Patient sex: F
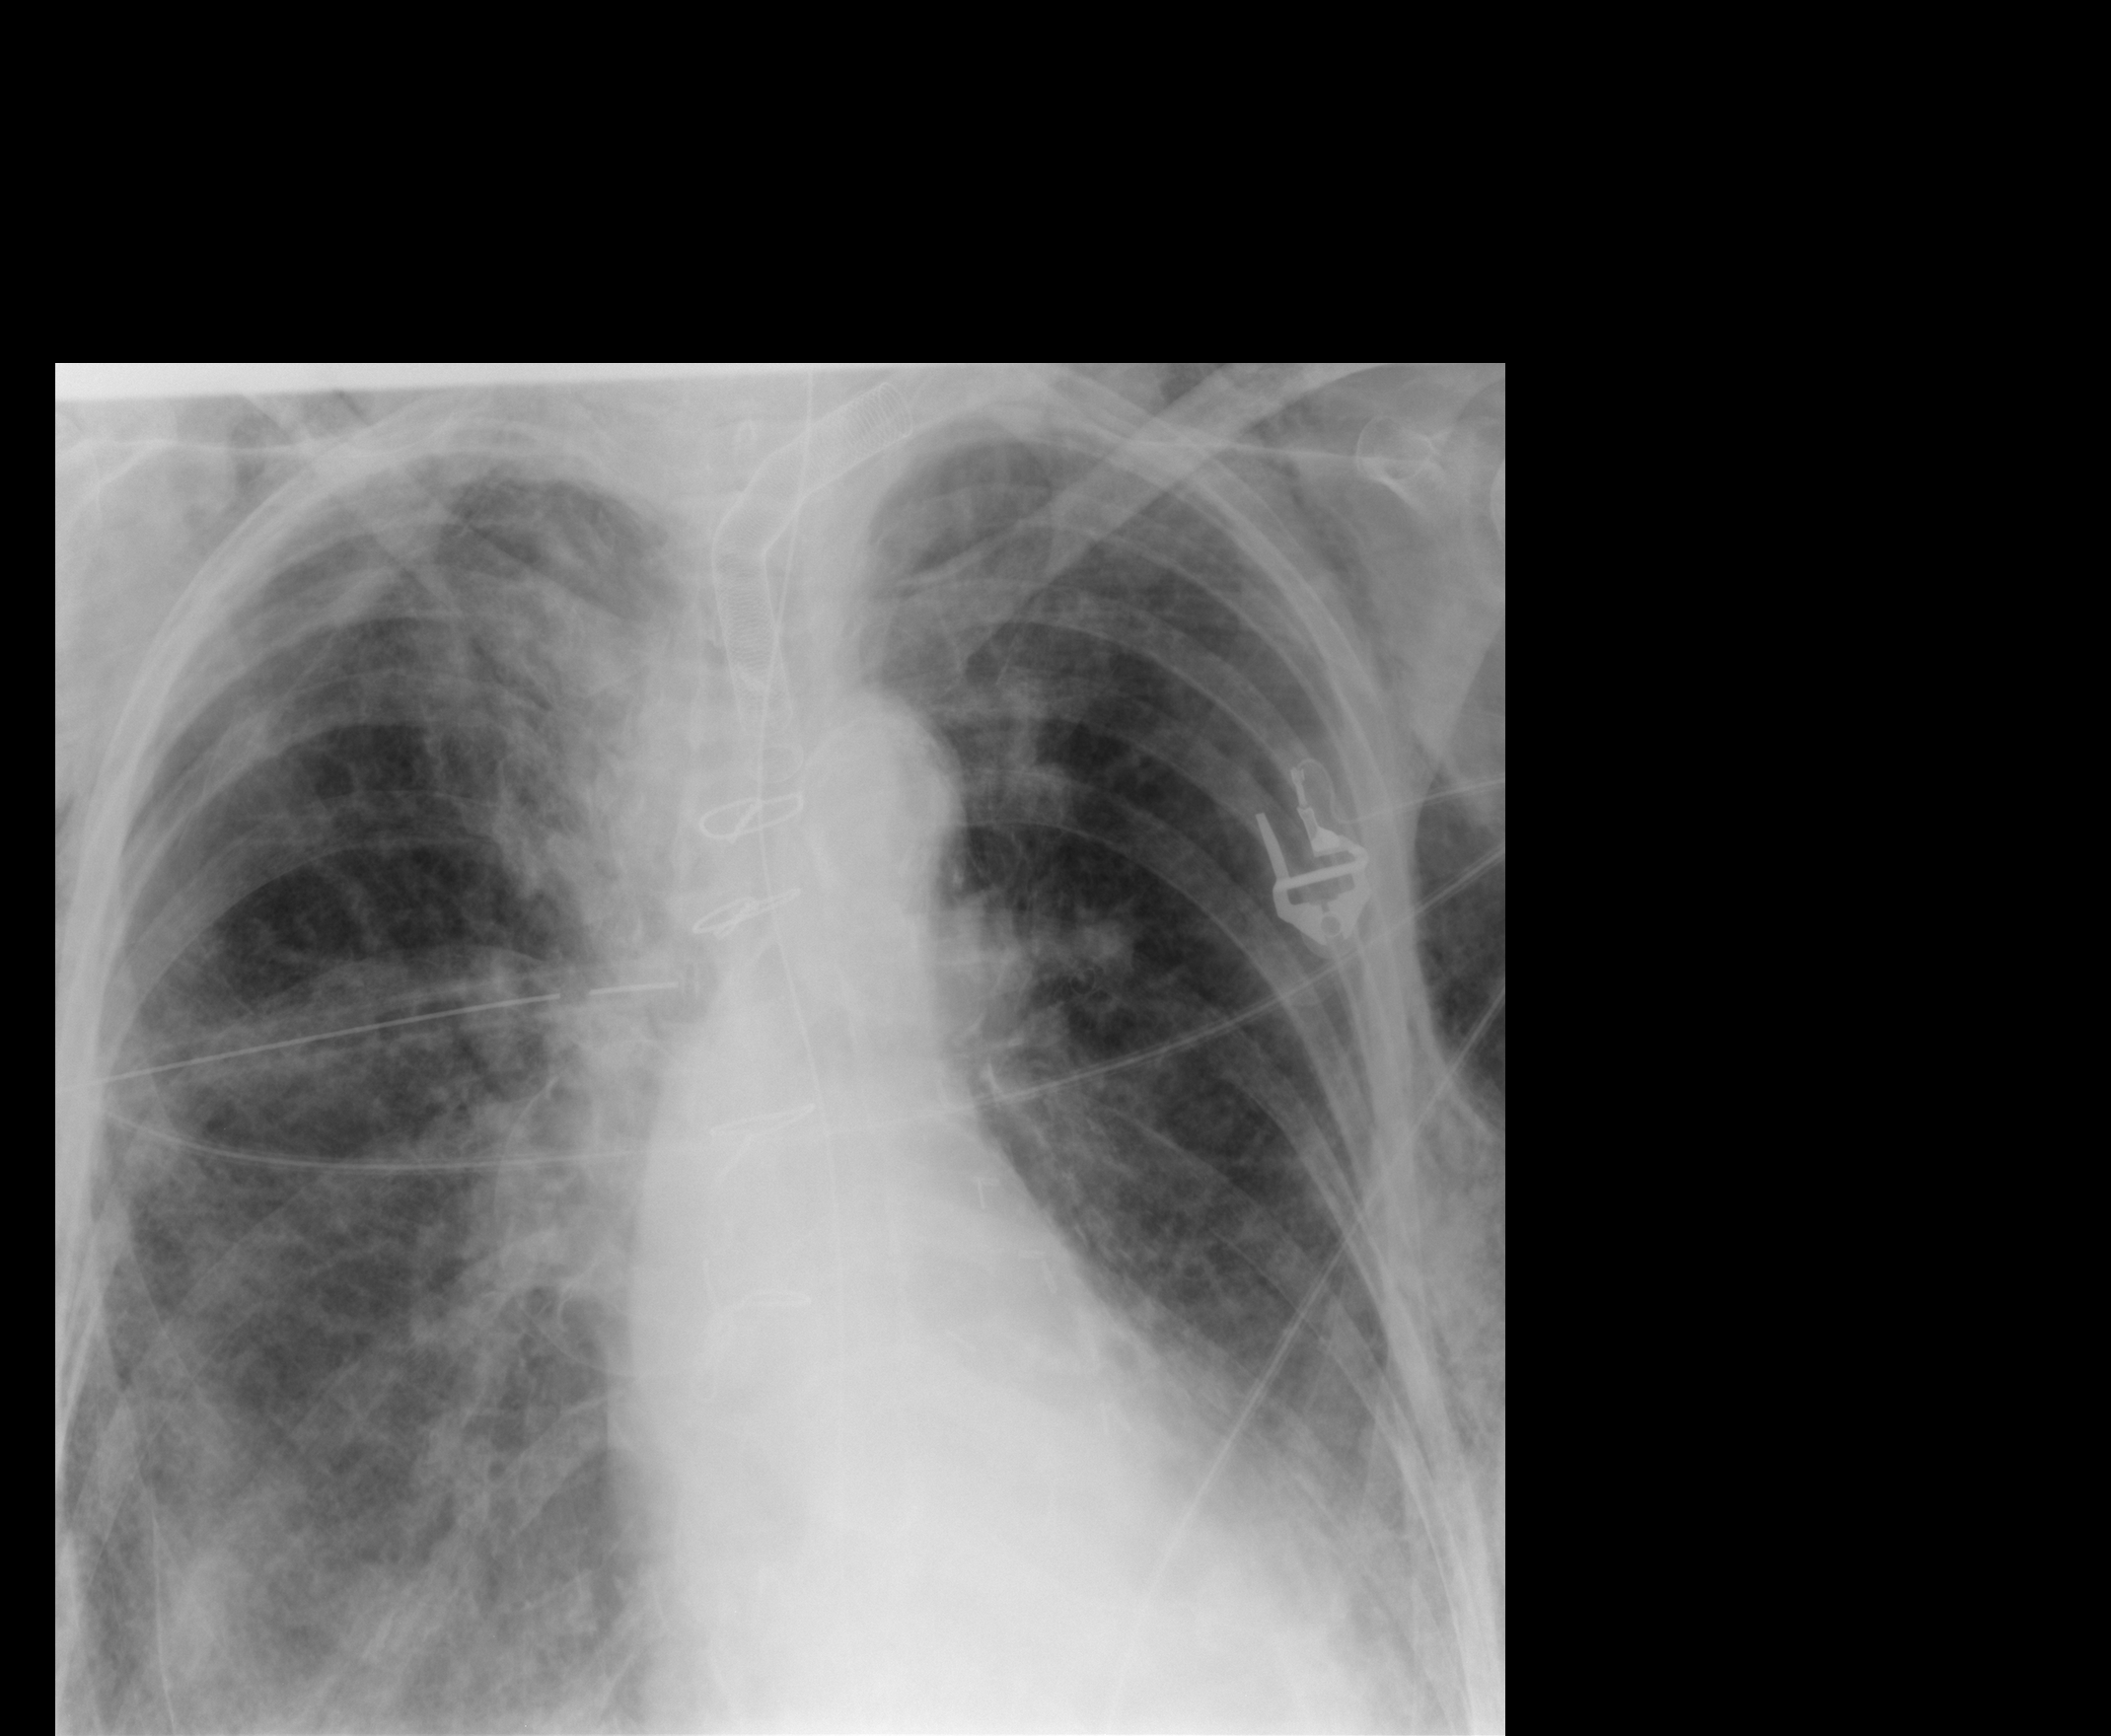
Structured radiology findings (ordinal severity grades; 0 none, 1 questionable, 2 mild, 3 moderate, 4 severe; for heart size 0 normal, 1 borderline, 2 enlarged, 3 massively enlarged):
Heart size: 0
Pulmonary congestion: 1
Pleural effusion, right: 0
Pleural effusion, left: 2
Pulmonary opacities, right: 1
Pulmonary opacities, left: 1
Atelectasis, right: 2
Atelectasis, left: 2